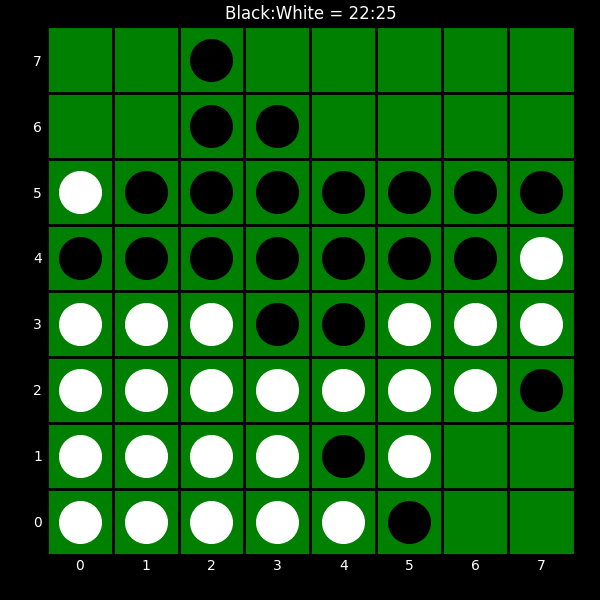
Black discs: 22
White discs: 25